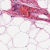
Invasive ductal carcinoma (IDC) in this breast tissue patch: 0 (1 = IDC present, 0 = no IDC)